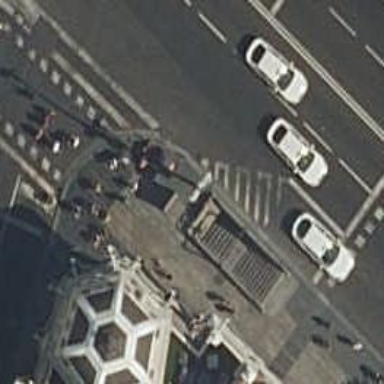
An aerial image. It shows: Subway entrance.